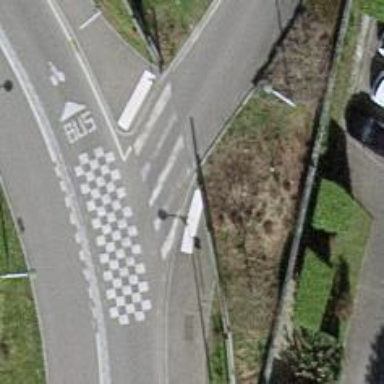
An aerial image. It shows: Uncontrolled zebra crossing on the road.